Interaction volume radius: 5 \u00c5
Interaction volume height: 10 \u00c5
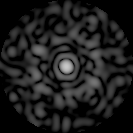
Disorder parameter: 0.8601